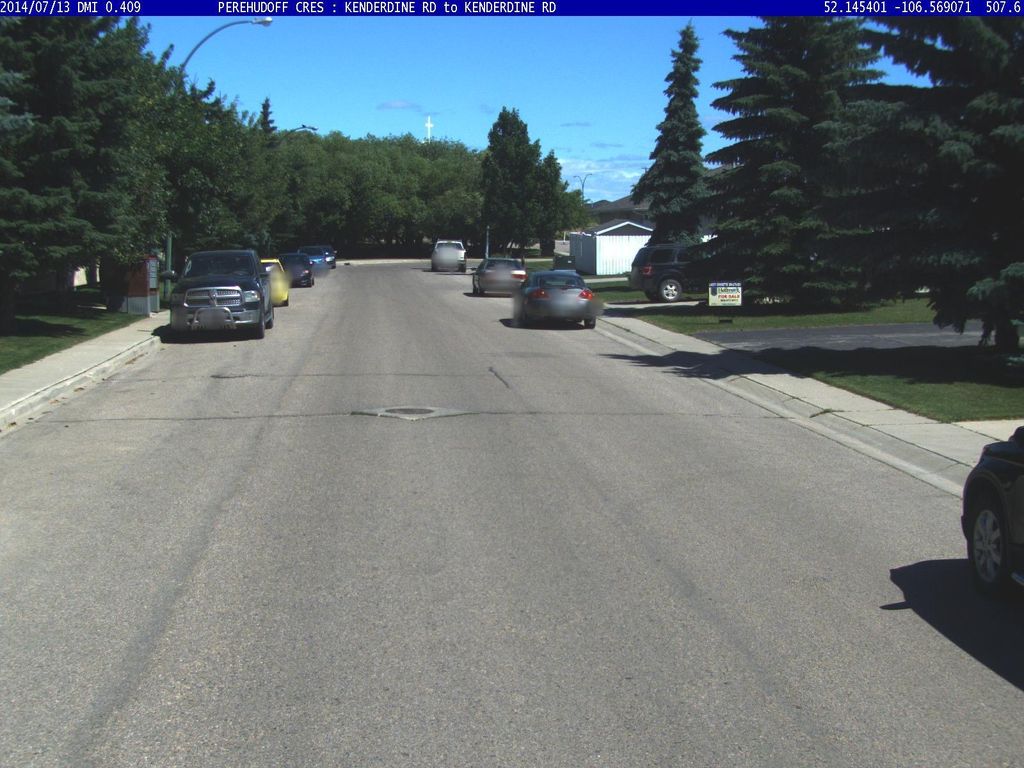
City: saskatoon